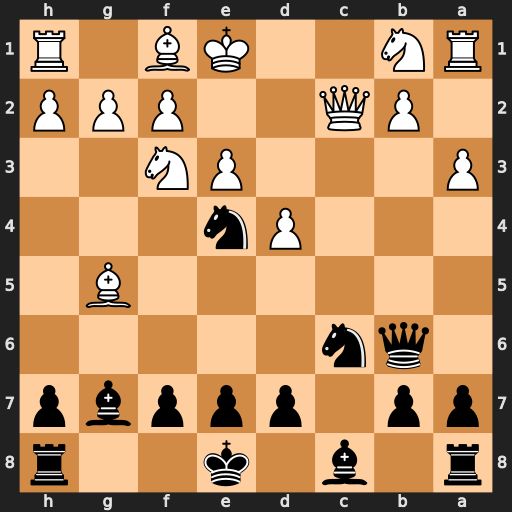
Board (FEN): r1b1k2r/pp1pppbp/1qn5/6B1/3Pn3/P3PN2/1PQ2PPP/RN2KB1R
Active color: b
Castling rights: KQkq
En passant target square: -
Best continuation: Nxg5 Nxg5 Qa5+